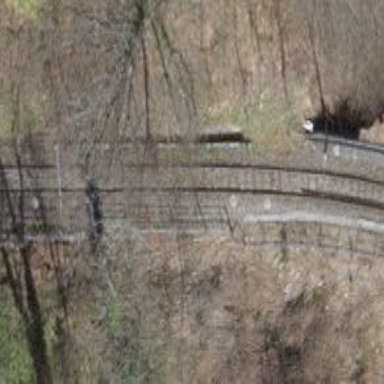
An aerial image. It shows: Preserved narrow-gauge railway with contact lines electrified.